Question: I am working on an 'ASP.NET MVC4' application. I have strongly-typed view of type 'Page' where 'Page' :
'''
public class Page
{
public Page()
{
Date = DateTime.Now;
}
public int PageID { get; set; }
public string Title { get; set; }
public DateTime Date { get; set; }
public virtual List<Document> Documents { get; set; }
}
'''
I render my view like that :
'''
<tbody>
@for (int i = 0; i < Model.Page.Documents.Count; i++)
{
<tr>
<td>@Html.TextBoxFor(m => Model.Page.Documents[i].Name)</td>
<td>@Html.DisplayFor(m => Model.Page.Documents[i].FileName)</td>
<td><a href="@Url.Action("Delete", new { docId = Model.Page.Documents[i].DocumentID, PageID = Model.Page.PageID })"><img src="/Content/Images/delete.png", alt="Delete" /></a></td>
</tr>
}
</tbody>
'''
What this produces is something like this:

So I wonder how exactly to apply any changes made to the 'Name' property. What I can think of is just to make the whole table rendered in a '@Html.BeginForm()' and then on submit to iterate the documents and update them no matter if they were edited or not. I won't be working with large lists so this is an option but I'm trying to think of something better than that.
P.S
I am using 'Entity Framework 5' with Code First.
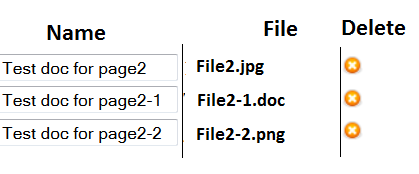
Answer: Add a boolean property "IsEdited" to your ViewModel.By default it's value is false.
Render a hidden field within the same where your "Name" textbox is.
'''
<td>@Html.TextBoxFor(m => Model.Page.Documents[i].Name)@Html.HiddenFor(m=>Model.Page.Documents[i].IsEdited)</td>
'''
Now "onchange" of "Name" textbox, set the value of the corresponding hidden field to "true".
Now on for post, filter out those models for which "IsEdited=false"
'''
var editedDocuments=models.Where(x=>x.IsEdited)
'''